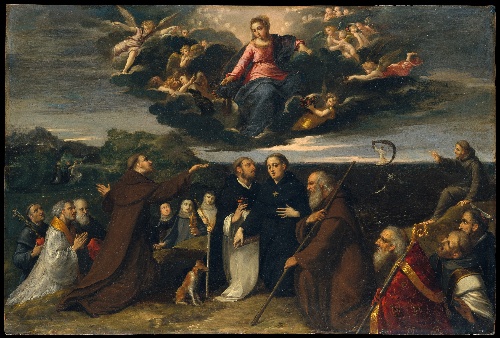
Title: The Virgin Adored by Saints
Artist: Scarsellino (Ippolito Scarsella)
Artist bio: Italian, Ferrarese, ca. 1550–1620
Date: ca. 1609
Object type: Painting
Classification: Paintings
Medium: Oil on copper
Dimensions: 19 1/4 x 29 1/4 in. (48.9 x 74.3 cm)
Department: European Paintings
Credit line: Gift of Mary Jane Harris, in memory of Morton B. Harris and in honor of Keith Christiansen, 2001
Accession year: 2001
Repository: Metropolitan Museum of Art, New York, NY
Tags: Saint Anthony|Saints|Angels|Virgin Mary|Dogs|Saint Catherine|Saint Francis